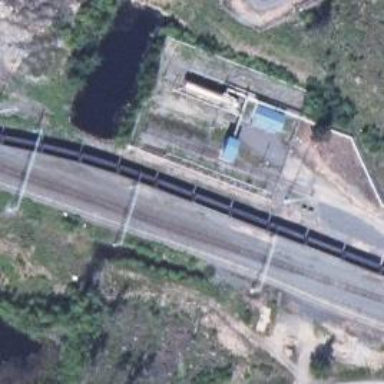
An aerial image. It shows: View of railway yard.